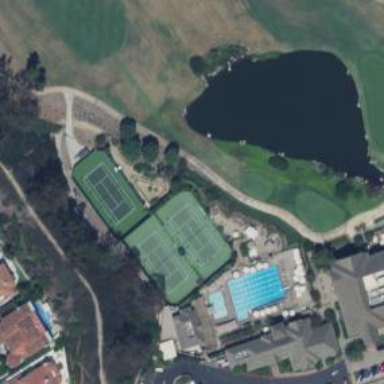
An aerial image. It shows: Water hazard in golf course. The hazard is natural water feature.